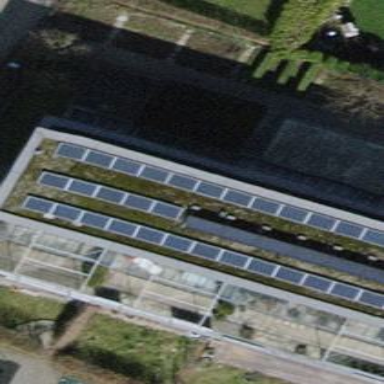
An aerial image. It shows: Solar photovoltaic panel generating electricity through small installation.